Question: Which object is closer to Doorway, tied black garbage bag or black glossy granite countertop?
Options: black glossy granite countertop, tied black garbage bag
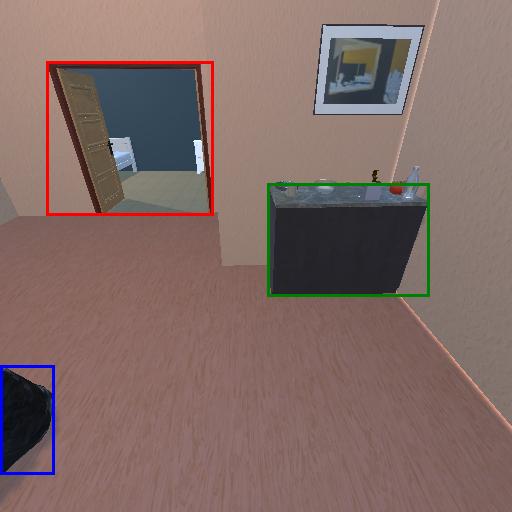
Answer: black glossy granite countertop